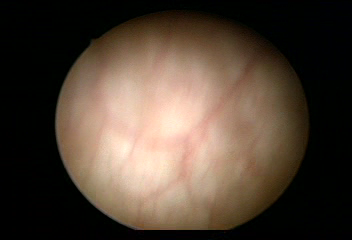
Modality: WLC
Class: Normal mucosa
Bladder cancer association: No